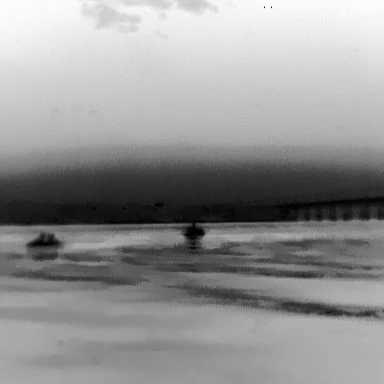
There is a canoe in the infrared image.